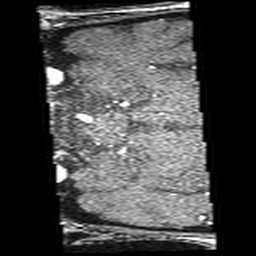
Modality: angio
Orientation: coronal
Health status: ill
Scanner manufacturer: siemens
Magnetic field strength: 3 T
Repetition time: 0.022 s
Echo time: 0.00401 s